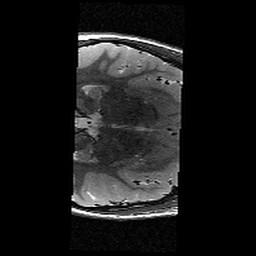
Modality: T2w
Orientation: axial
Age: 13
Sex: female
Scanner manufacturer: siemens
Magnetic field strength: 3 T
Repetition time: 8.46 s
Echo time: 0.067 s